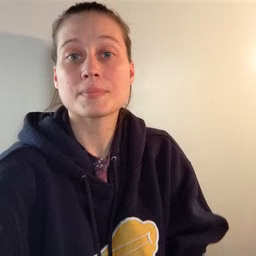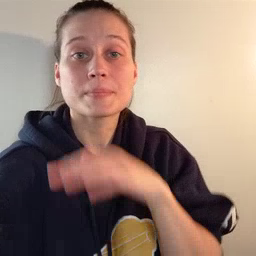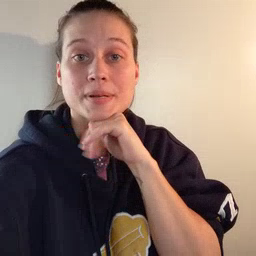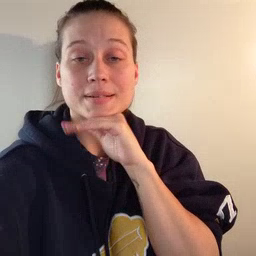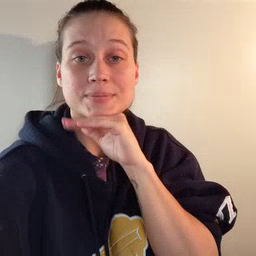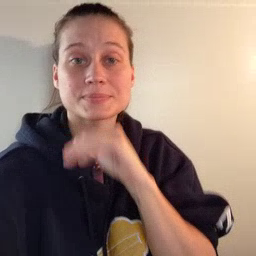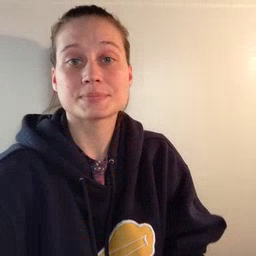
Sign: pig